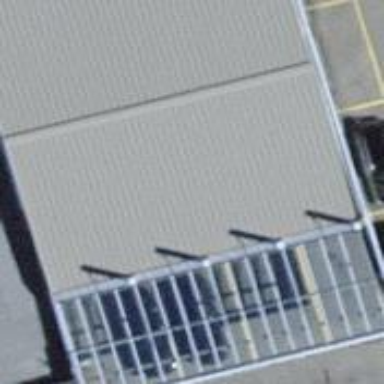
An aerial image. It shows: View of roof of building.